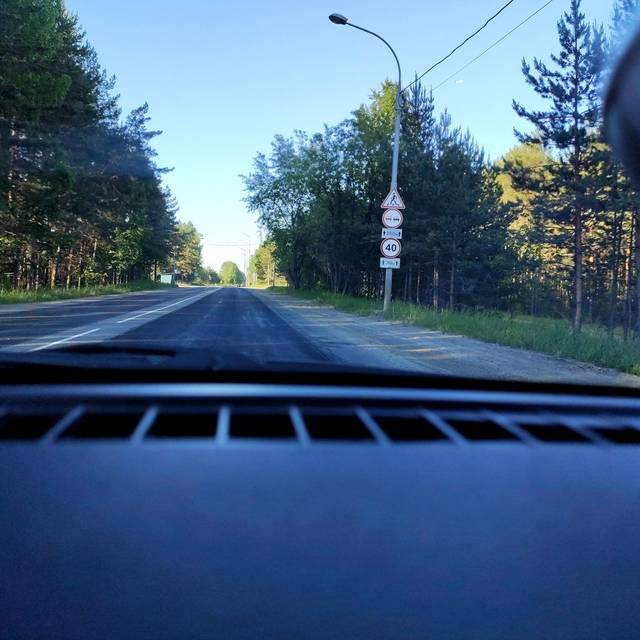
Region: Russia
Coordinates: 58.046, 56.22